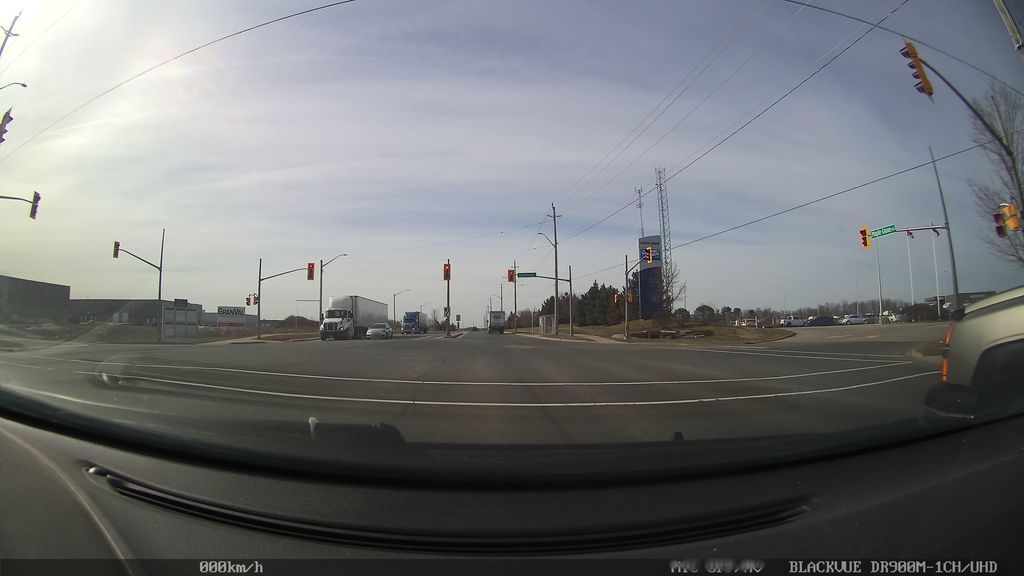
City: kitchener-waterloo